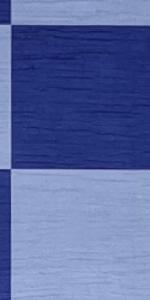
Label: Empty